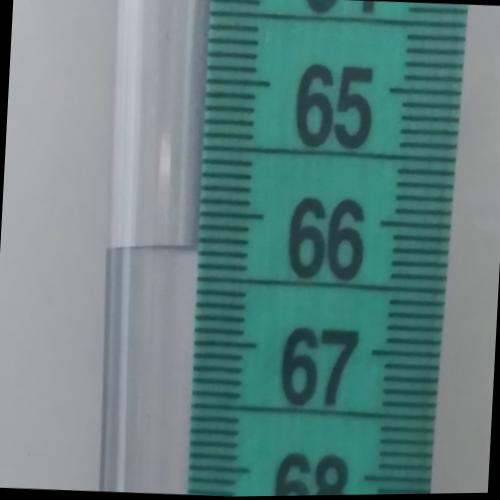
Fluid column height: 66.3 cm